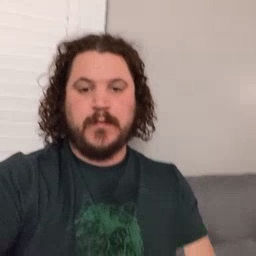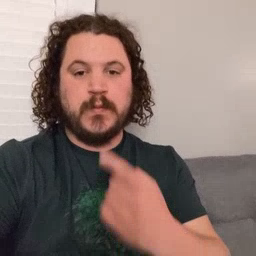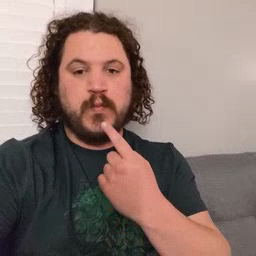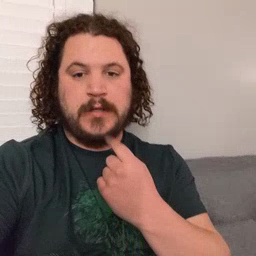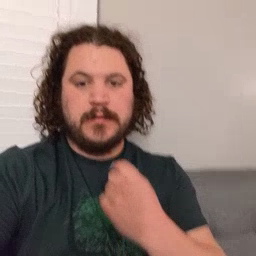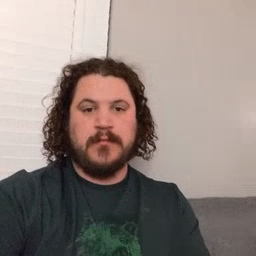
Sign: red